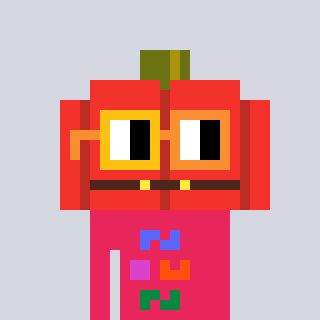
a pixel art character with square yellow and orange glasses, a pumpkin-shaped head and a redpinkish-colored body on a cool background